Question: Why the 4'th column is not selected? I use listView3_DrawSubItem and e.DrawDefault = true; for that column and now is not selectable.

Edit:
The listView1_DrawSubItem code:
'''
// Only interested in 2nd column.
if (e.Header != this.action)
{
e.DrawDefault = true;
return;
}
drawItem(e);
'''
And the drawitem code:
'''
string drawString = e.SubItem.Text;
float size = 8.25F;
e.DrawBackground();
Bitmap image = new Bitmap(DesktopCleaner.Properties.Resources.folder_icon_512x512);
if (drawString == "Leave on Desktop")
{
image = new Bitmap(DesktopCleaner.Properties.Resources.desk);
}
else if (drawString == "Recycle")
{
image = new Bitmap(DesktopCleaner.Properties.Resources.recyclebin_preview_1);
}
else if (drawString == "Delete")
{
image = new Bitmap(DesktopCleaner.Properties.Resources.free_vector_delete_icon_101805_Delete_icon);
}
var imageRect = new Rectangle(e.Bounds.X + 3, e.Bounds.Y, image.Width - 2, image.Height - 2);
e.Graphics.DrawImage(image, imageRect);
System.Drawing.Font drawFont = new System.Drawing.Font(listView1.Font.FontFamily, size, FontStyle.Bold);
System.Drawing.SolidBrush drawBrush = new System.Drawing.SolidBrush(System.Drawing.Color.Black);
System.Drawing.StringFormat drawFormat = new System.Drawing.StringFormat();
var strrect = new Rectangle(e.Bounds.X + 18, e.Bounds.Y + 3, 150, e.Bounds.Height);
e.Graphics.DrawString(drawString, drawFont, drawBrush, strrect, drawFormat);
'''
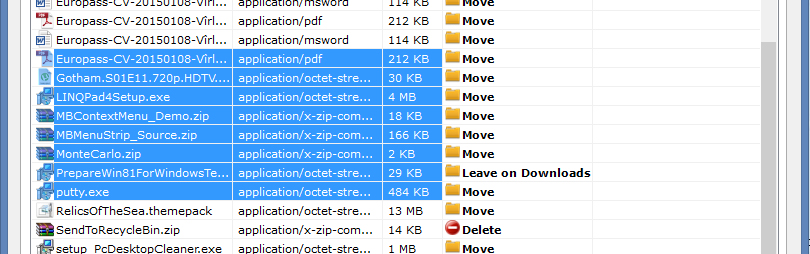
Answer: You are responsible for drawing the selection.
So even if you use the nice methods:
'''
e.DrawBackground();
e.DrawText();
'''
no selection is being drawn.
So you need to use 'FillRectangle' and 'DrawString' with the appropriate 'Colors', maybe like this:
'''
bool selected = e.Item.Selected;
using ( SolidBrush backBrush = new SolidBrush(
selected? SystemColors.MenuHighlight :SystemColors.Window ) )
e.Graphics.FillRectangle(backBrush, e.Bounds);
using (SolidBrush textBrush = new SolidBrush(
selected ? Color.White : Color.Black ))
e.Graphics.DrawString(e.Item.Text, yourFont, textBrush, e.Bounds.X, e.Bounds.Y);
'''
The code is simplified; you'll use your coodinates to make room for the icons etc..